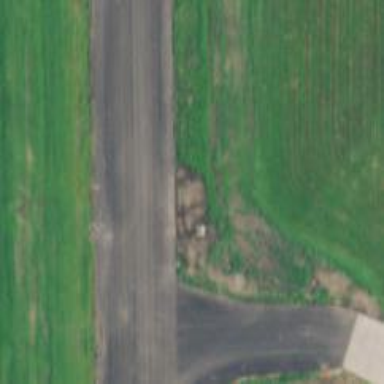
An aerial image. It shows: Historic runway.